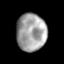
Tissue: skin
Cell type: Epithelial cells
Senescence score: 0.9754
Nuclear area (px): 1097
Mean DAPI intensity: 160.264